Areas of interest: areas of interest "Building 2, Institute of Semiconductors, Chinese Academy of Sciences"
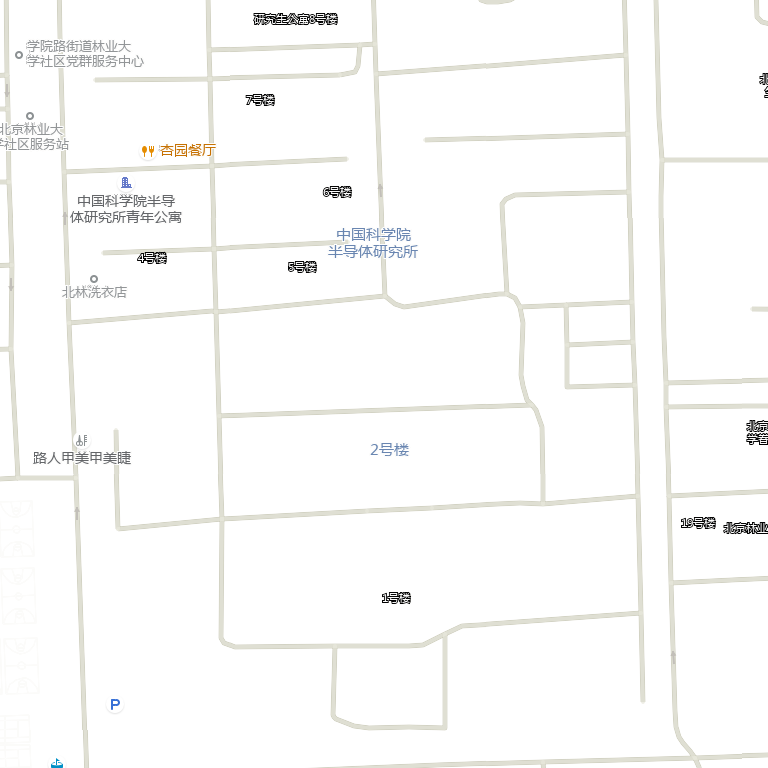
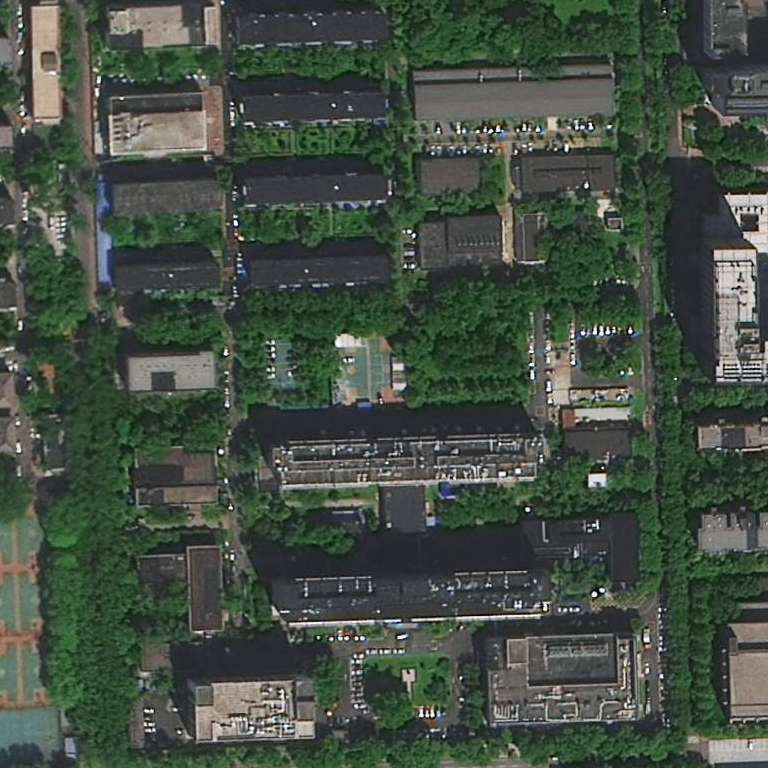